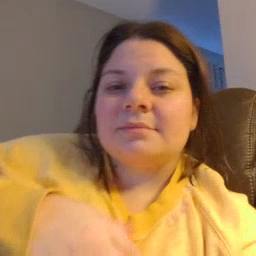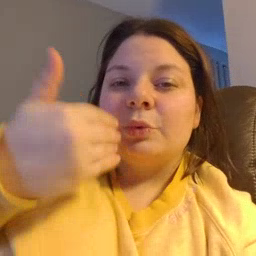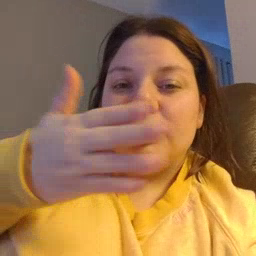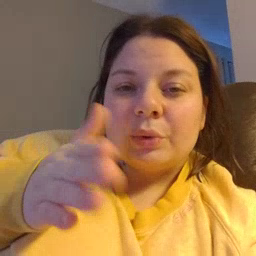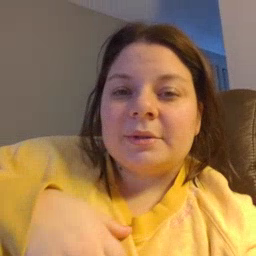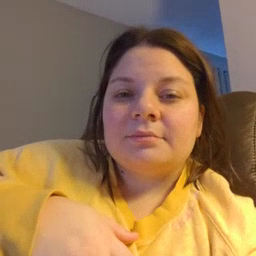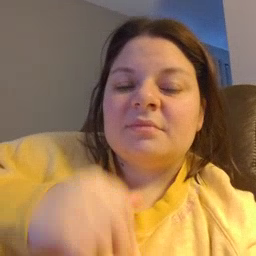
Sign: room